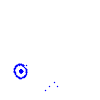
Particle: kaon